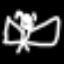
Label: angel